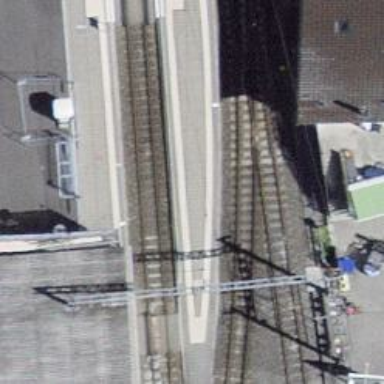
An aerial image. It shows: Light rail stop position on the railway.